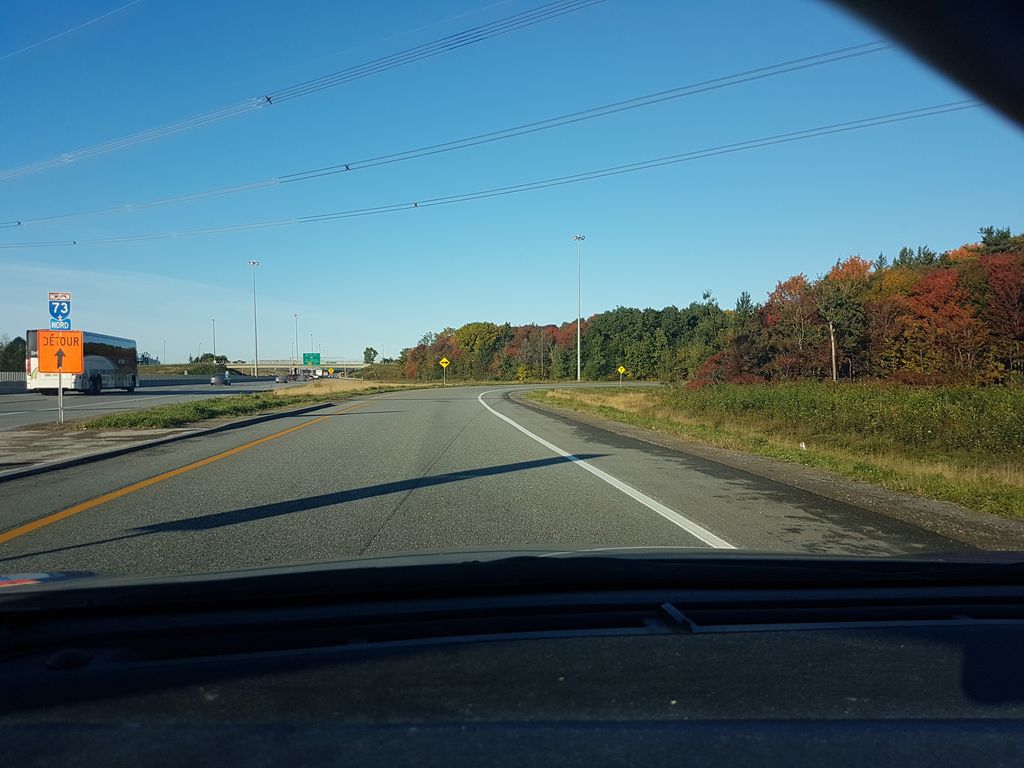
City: quebec_city